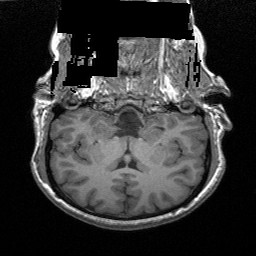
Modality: T1w
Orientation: sagittal